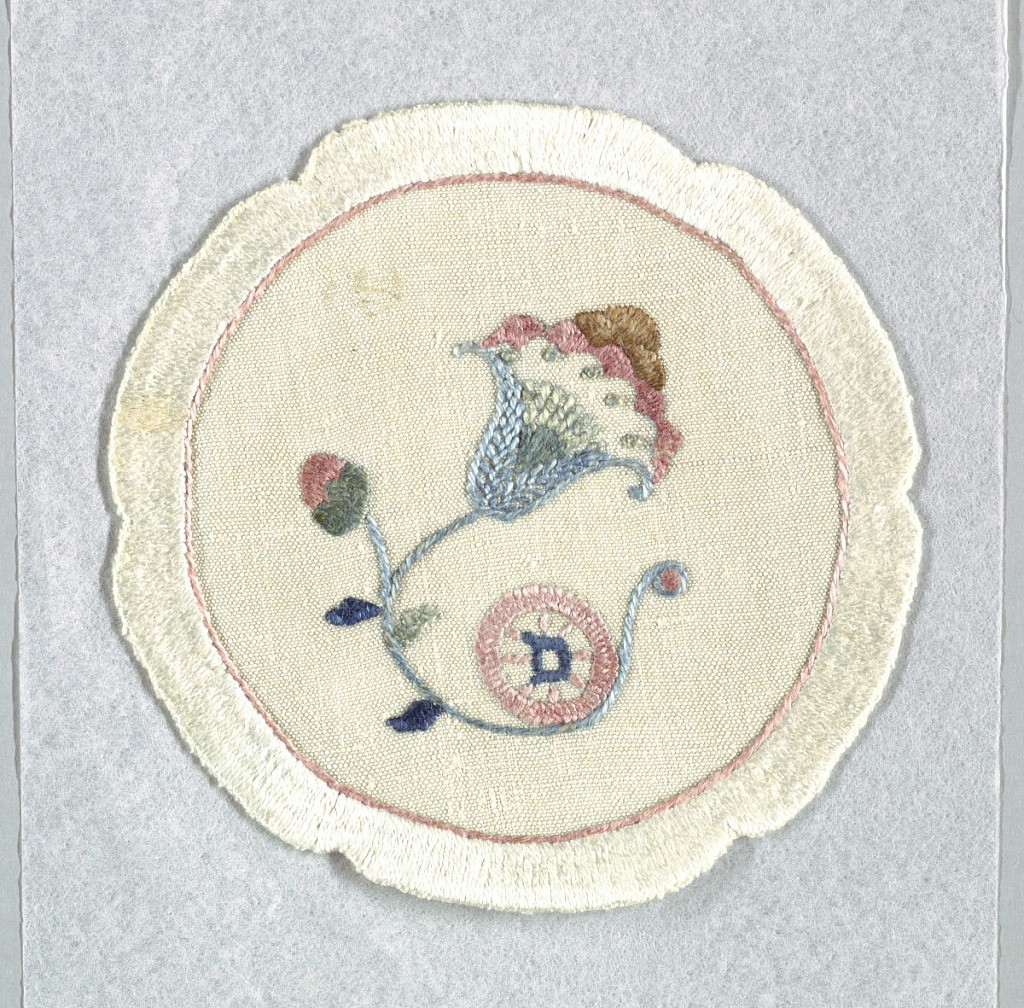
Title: Doily
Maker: Deerfield Society of Blue and White Needlework, Deerfield, Massachusetts, USA, 1896–1926
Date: ca. 1905
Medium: linen Technique: stem, roumanian, knot, feather and satin stitches on plain weave
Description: Flower on a stem in muted colors within a notched circle. The initial "D" is within a wheel-like shape.